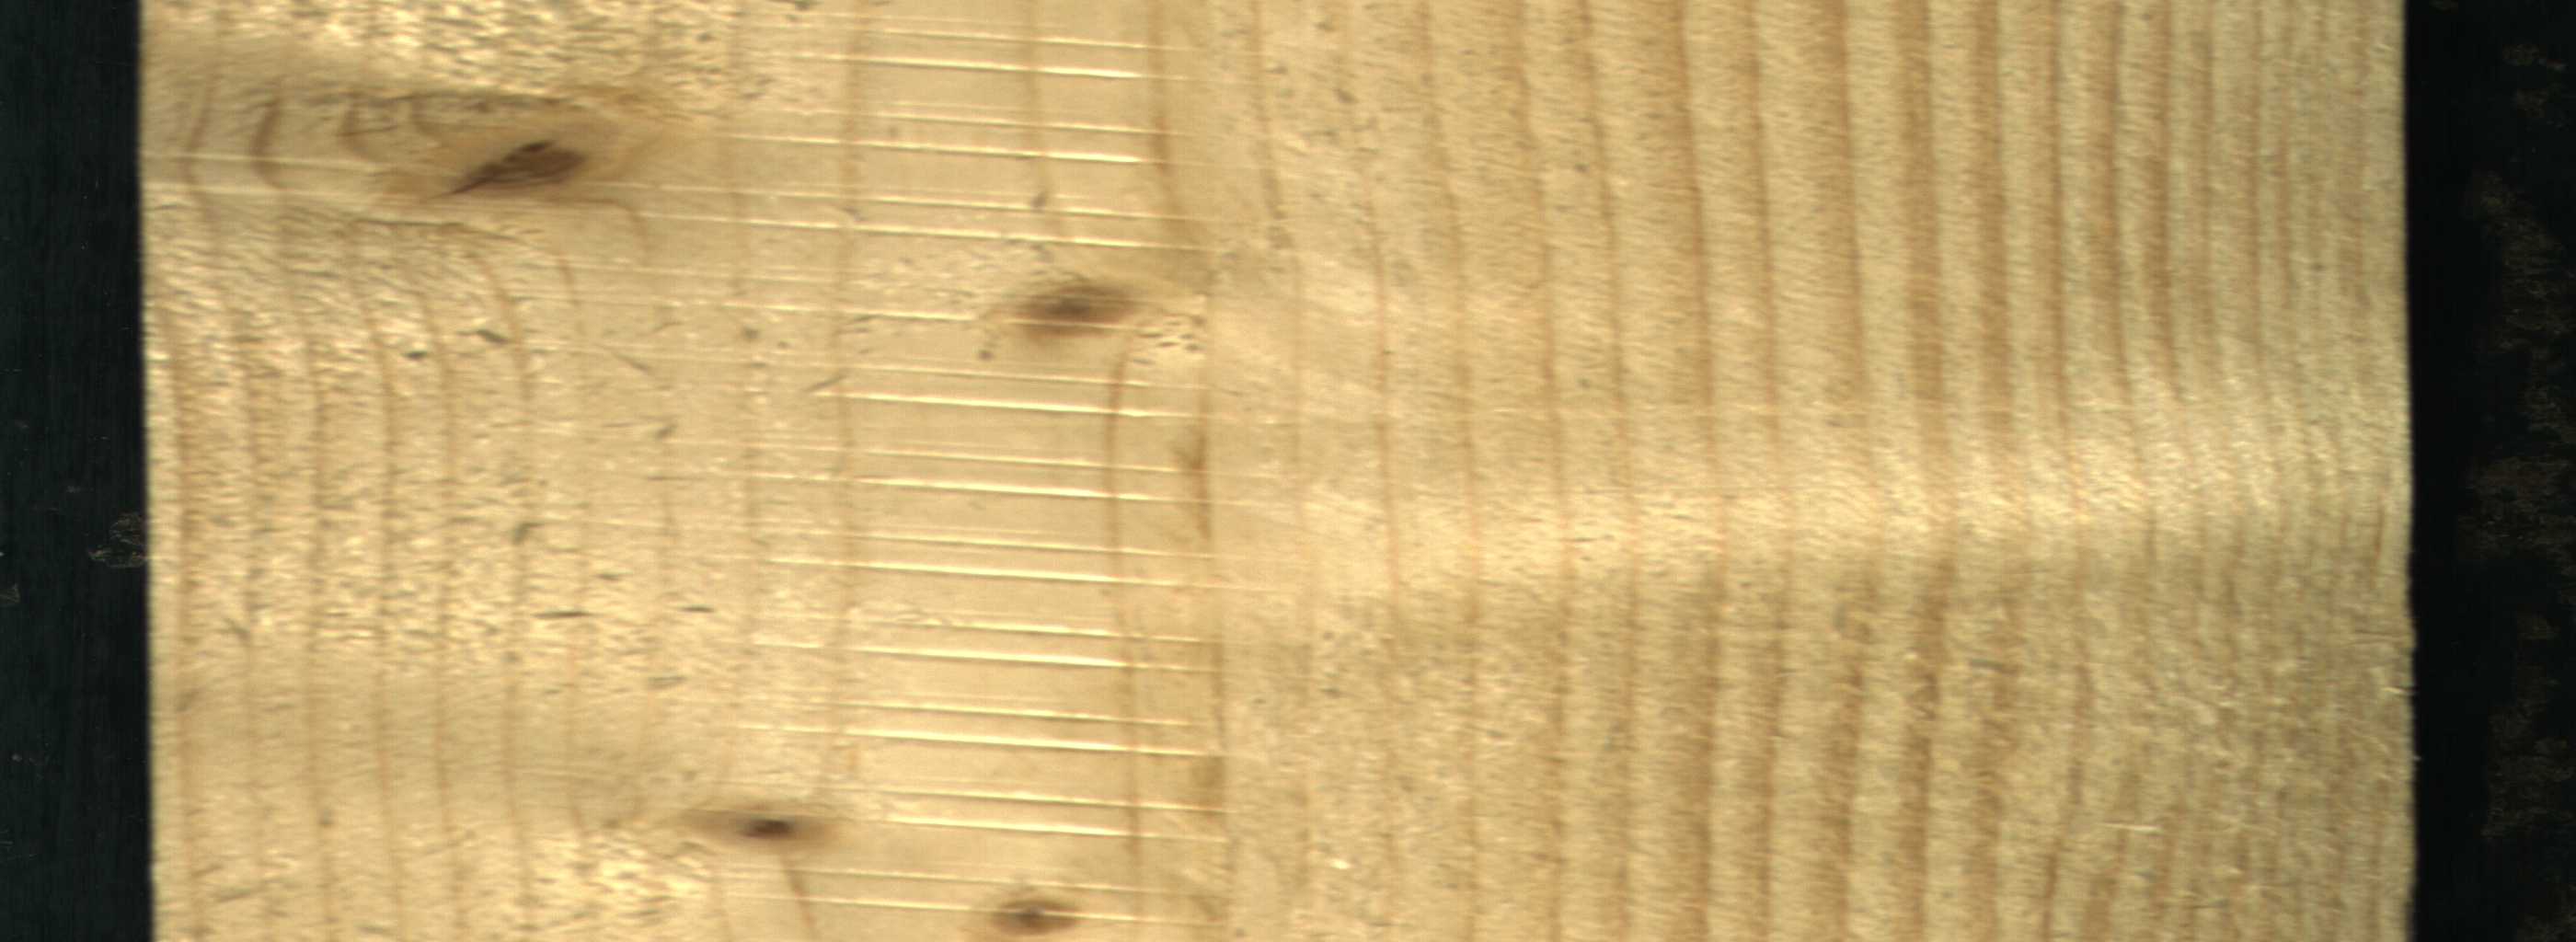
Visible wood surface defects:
Live_Knot
Live_Knot
Live_Knot
Live_Knot